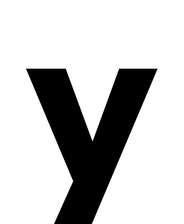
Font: Poppins-Bold